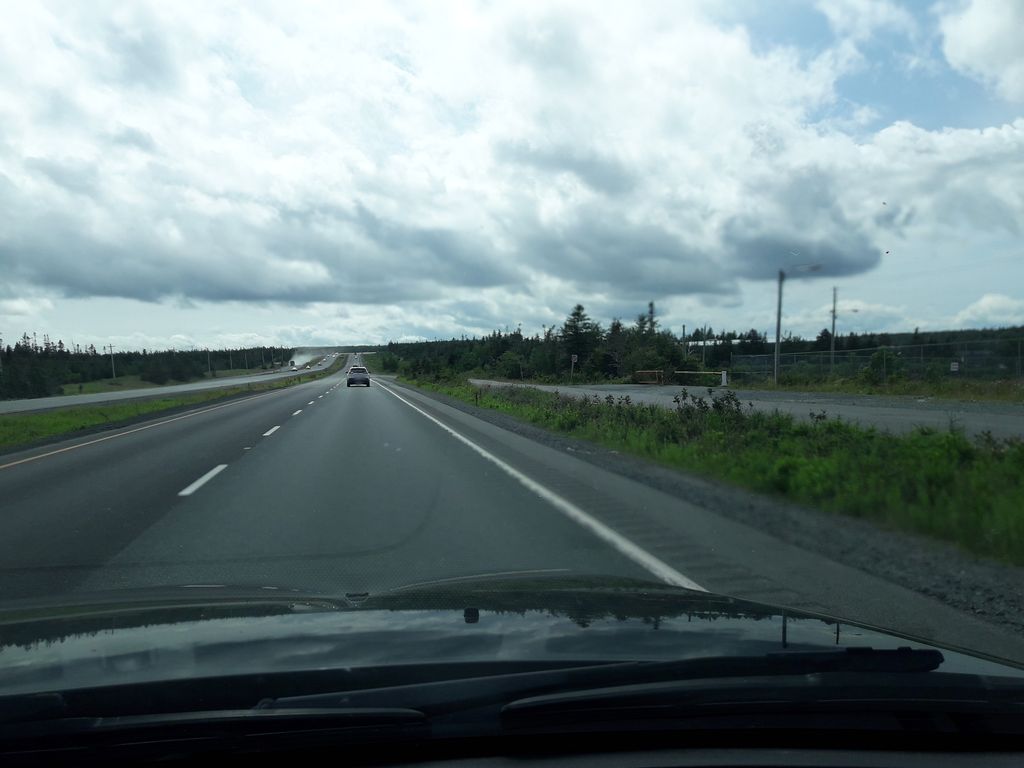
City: st_johns